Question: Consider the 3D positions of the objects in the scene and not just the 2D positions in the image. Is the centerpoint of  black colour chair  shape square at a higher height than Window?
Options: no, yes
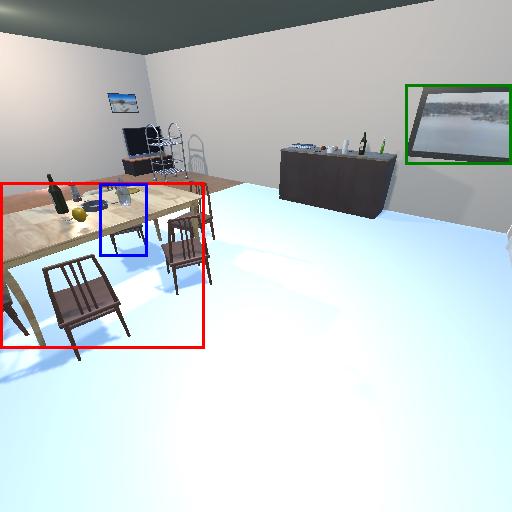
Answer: no